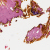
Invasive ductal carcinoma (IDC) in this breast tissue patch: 0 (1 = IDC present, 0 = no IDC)